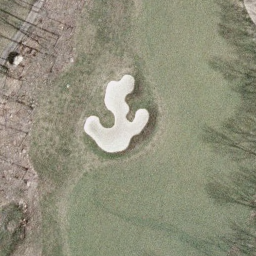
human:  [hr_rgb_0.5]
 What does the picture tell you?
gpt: golf course